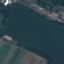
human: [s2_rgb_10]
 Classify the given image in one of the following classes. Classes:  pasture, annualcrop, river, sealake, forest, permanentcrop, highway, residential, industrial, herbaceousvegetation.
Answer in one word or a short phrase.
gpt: River